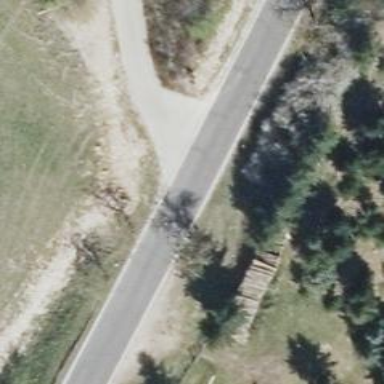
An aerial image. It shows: Secondary road with asphalt surface.